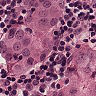
Metastatic tissue present: yes